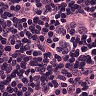
Metastatic tissue present: yes